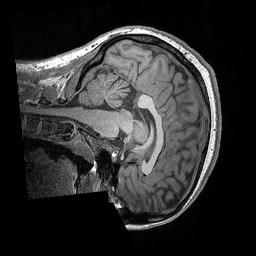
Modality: T1w
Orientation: sagittal
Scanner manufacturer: siemens
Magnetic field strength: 3 T
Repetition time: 2.3 s
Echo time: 0.00298 s